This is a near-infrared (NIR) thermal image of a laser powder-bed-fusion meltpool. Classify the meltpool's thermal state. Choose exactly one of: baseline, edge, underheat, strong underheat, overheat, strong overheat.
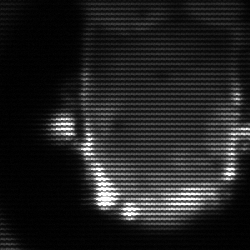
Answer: baseline